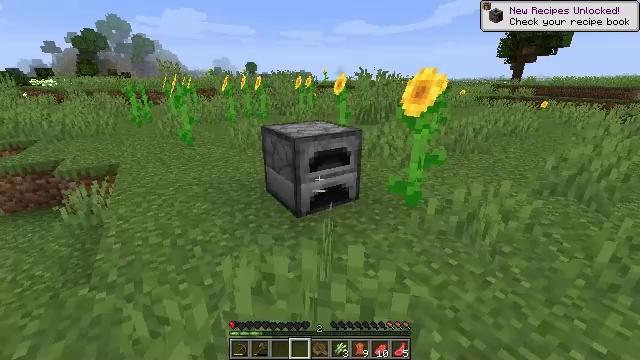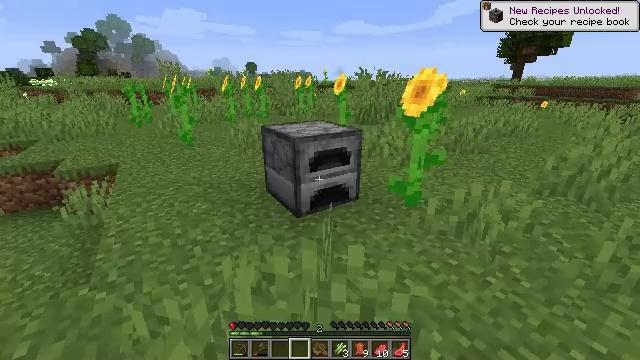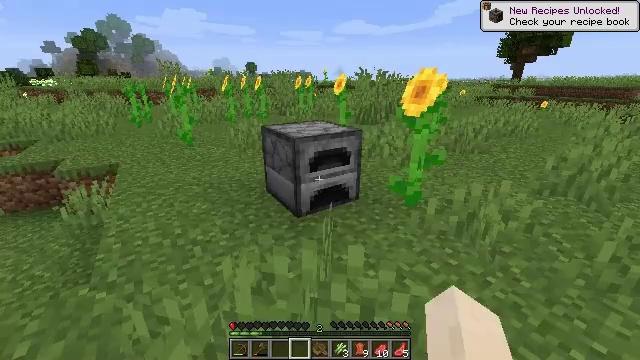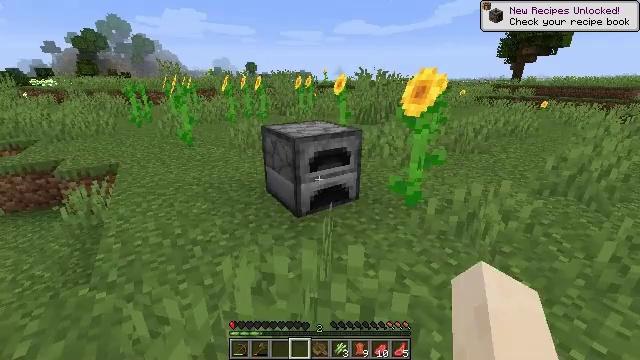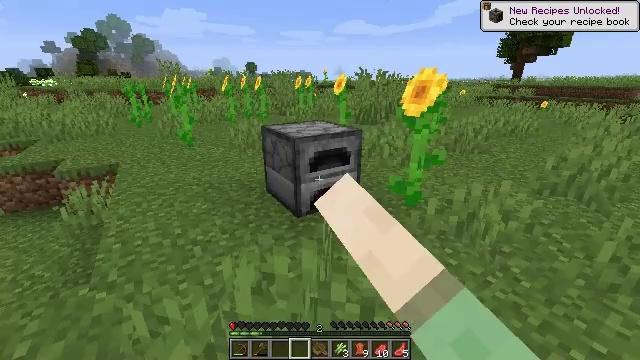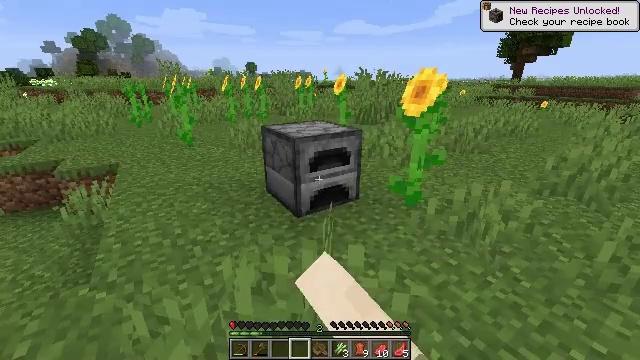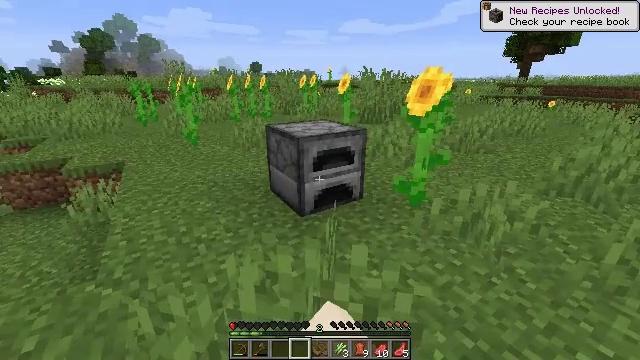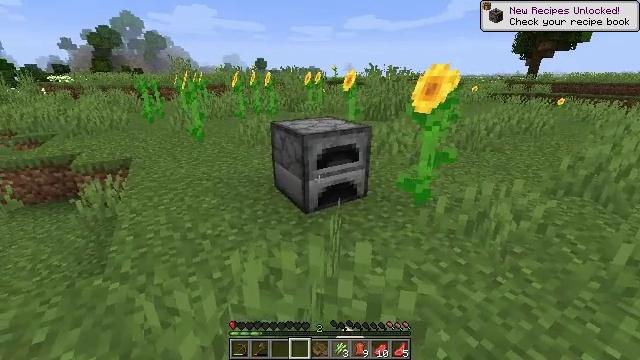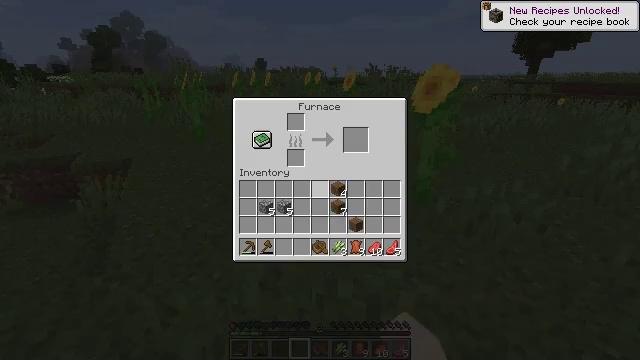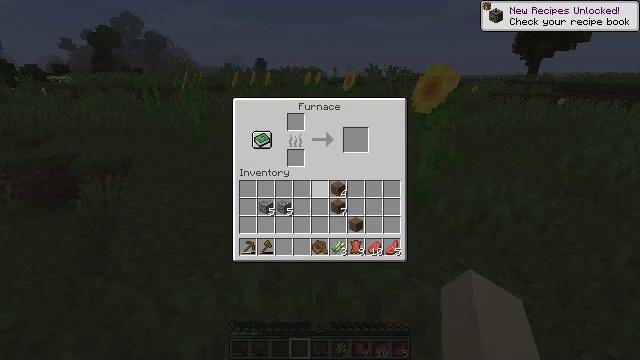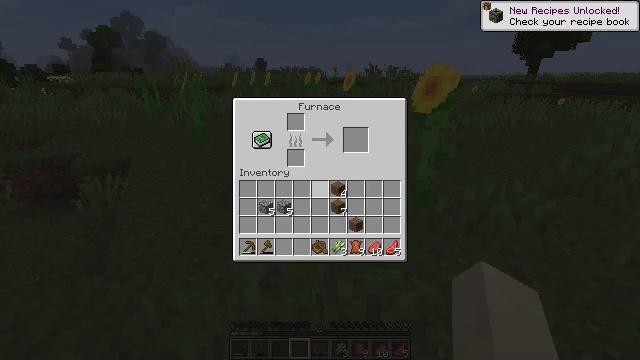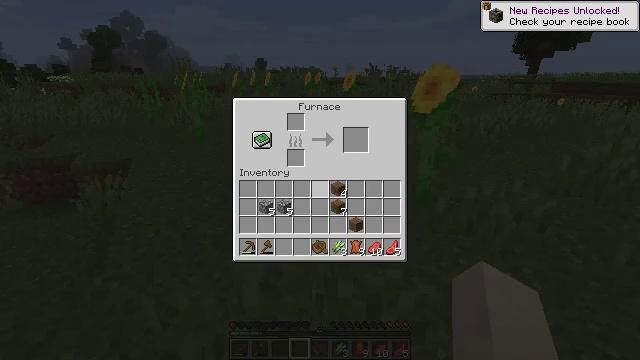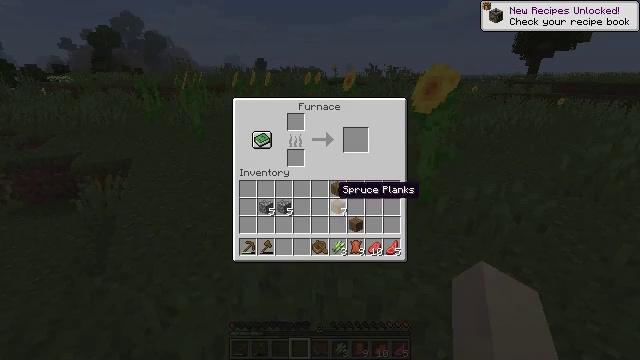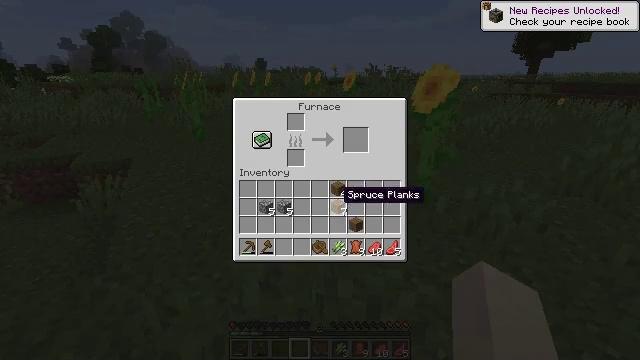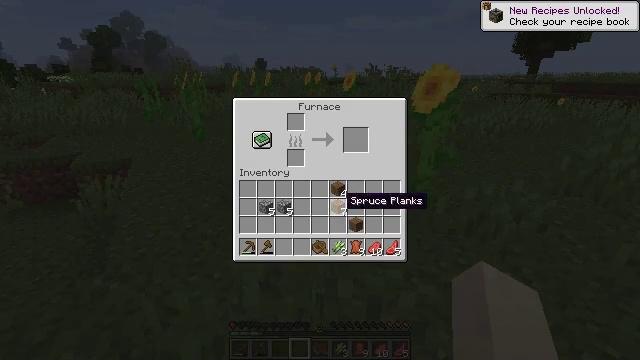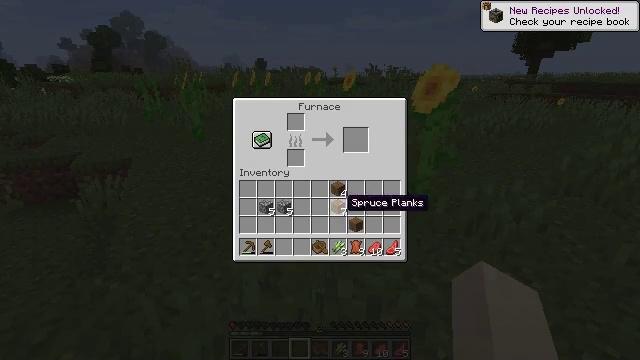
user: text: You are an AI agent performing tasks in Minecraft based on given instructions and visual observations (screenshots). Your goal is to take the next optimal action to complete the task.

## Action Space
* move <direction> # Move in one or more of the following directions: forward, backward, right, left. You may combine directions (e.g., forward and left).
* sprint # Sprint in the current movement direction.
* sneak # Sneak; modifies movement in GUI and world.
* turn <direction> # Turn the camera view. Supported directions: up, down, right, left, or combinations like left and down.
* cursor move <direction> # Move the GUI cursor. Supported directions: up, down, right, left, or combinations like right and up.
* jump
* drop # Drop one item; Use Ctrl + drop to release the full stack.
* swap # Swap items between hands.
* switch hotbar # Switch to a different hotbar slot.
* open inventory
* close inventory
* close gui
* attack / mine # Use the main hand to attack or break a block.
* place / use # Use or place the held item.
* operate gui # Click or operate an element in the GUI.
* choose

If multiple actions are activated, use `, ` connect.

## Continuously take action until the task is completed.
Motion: motion action
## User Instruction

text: craft item air
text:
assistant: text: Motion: no_op
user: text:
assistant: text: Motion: no_op
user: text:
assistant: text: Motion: use / place
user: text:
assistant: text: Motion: use / place
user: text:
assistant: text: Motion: use / place
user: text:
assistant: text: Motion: no_op
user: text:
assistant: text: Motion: turn left
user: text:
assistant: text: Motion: open gui
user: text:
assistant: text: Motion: no_op
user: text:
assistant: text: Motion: no_op
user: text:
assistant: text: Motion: cursor move down
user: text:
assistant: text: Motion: sneak, cursor move down
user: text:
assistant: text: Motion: sneak
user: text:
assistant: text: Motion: sneak
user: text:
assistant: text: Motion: sneak
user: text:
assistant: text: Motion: sneak, cursor move down
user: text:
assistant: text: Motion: sneak
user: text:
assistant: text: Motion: sneak, cursor move down
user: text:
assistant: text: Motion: sneak, cursor move down
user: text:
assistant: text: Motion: sneak, cursor move down
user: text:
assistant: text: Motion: sneak
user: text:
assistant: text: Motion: sneak
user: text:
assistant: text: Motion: sneak
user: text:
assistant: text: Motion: sneak
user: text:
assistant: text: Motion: sneak
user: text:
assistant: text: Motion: sneak
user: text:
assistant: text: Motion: sneak, cursor move right
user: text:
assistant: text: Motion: sneak
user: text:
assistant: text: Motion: sneak
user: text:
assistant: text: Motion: sneak